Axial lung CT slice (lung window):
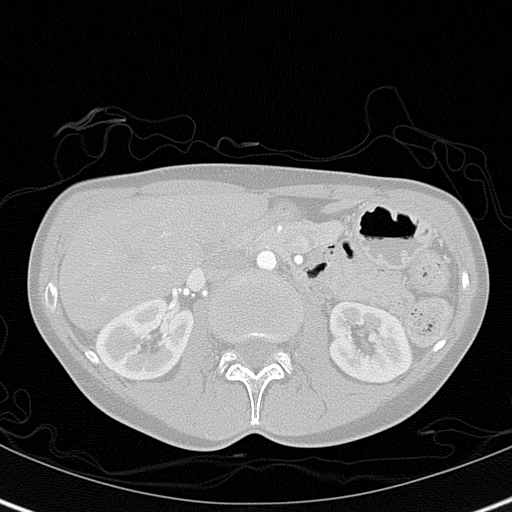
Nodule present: no